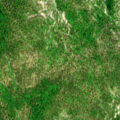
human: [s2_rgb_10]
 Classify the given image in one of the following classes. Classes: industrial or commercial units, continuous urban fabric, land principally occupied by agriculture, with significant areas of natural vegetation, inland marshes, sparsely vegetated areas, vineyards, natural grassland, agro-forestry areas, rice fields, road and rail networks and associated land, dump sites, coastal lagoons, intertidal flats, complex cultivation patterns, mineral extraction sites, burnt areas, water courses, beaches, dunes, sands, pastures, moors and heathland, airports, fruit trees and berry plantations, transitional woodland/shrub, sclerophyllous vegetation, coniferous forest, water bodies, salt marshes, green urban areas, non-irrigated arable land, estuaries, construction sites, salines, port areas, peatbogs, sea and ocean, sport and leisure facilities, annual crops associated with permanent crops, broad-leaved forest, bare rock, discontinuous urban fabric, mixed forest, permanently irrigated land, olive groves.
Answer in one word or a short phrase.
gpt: coniferous forest, moors and heathland